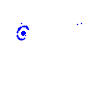
Particle: pion